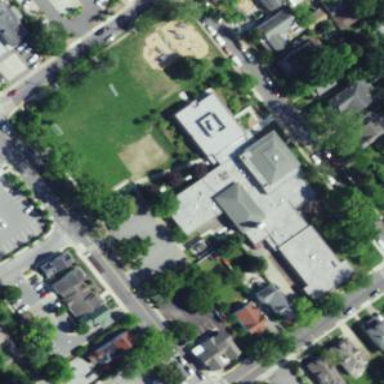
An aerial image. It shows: School.